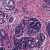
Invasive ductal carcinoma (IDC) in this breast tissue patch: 0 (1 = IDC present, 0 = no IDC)